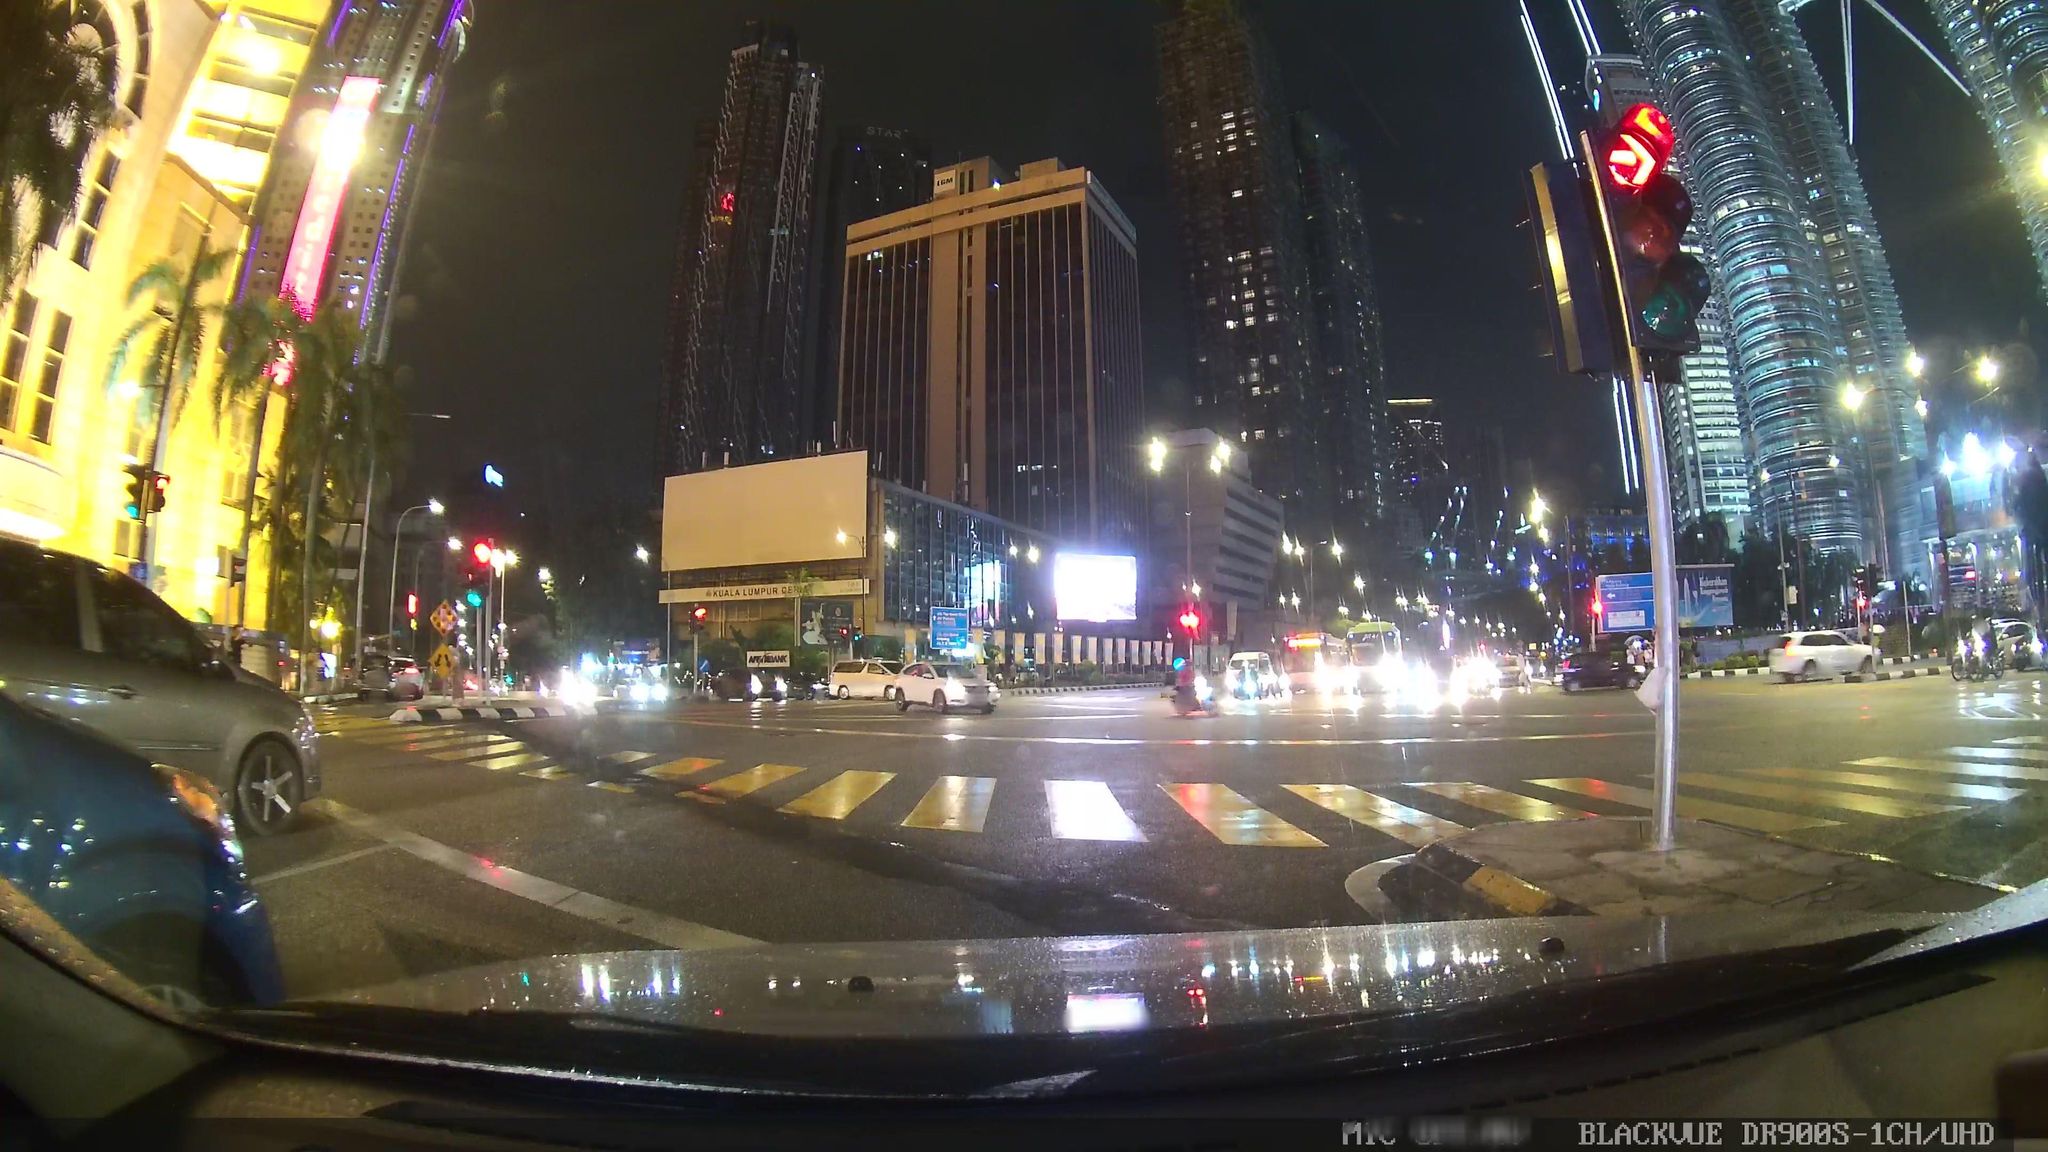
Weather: clear
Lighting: night
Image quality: slightly poor
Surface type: driving surface
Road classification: motorway_link, service
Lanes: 4, 2, 1
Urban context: urban centre
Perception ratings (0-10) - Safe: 2.47, Lively: 8.81, Beautiful: 2, Boring: 0.96, Depressing: 5.46, Wealthy: 5.94